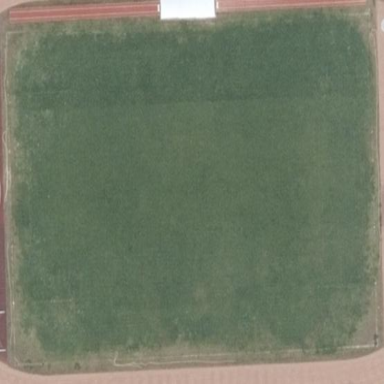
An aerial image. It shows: Grassy soccer pitch with white soccer lines.